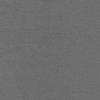
Label: dusty